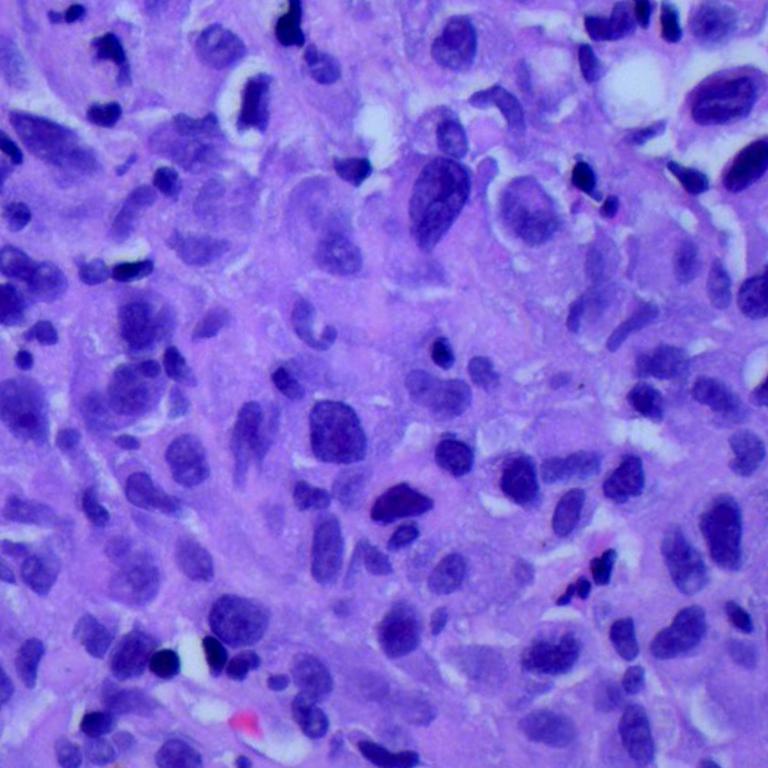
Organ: lung
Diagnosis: adenocarcinomas